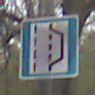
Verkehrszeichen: NothalteUndPannenbucht
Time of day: MorningAfternoon
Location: Outdoor (Nature)
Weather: Overcast
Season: Autumn
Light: Natural